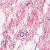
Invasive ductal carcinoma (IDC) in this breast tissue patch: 0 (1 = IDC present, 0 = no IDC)